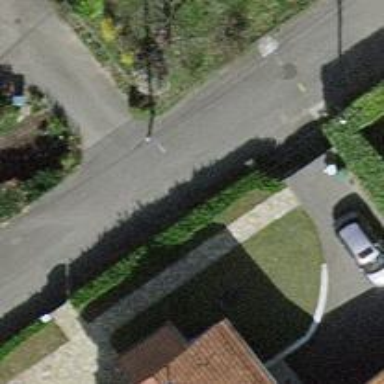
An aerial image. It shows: Asphalt road in residential area.